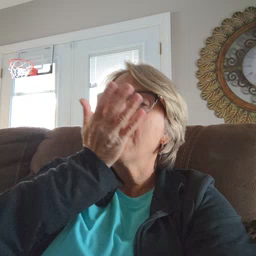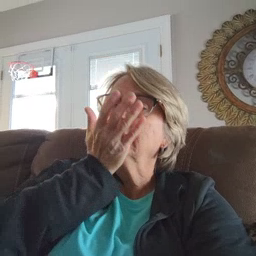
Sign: grass